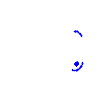
Particle: electron